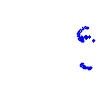
Particle: proton